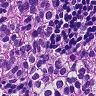
Metastatic tissue present: yes